Field crop: maize
Growth stage: 2
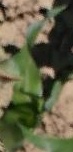
Species: maize